Field crop: tomato
Growth stage: 1
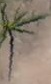
Species: cyperus